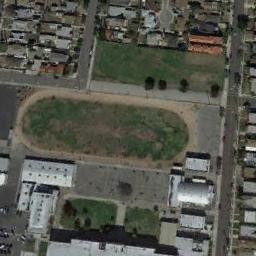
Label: ground_track_field